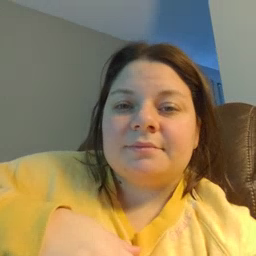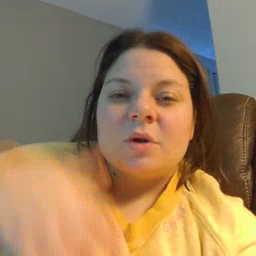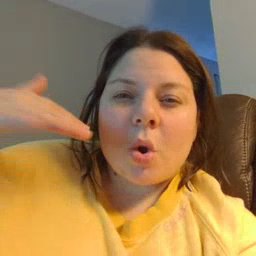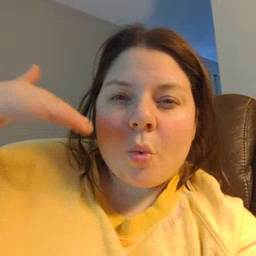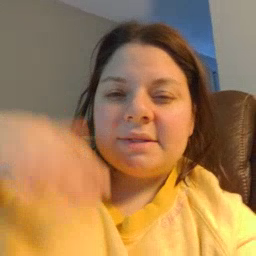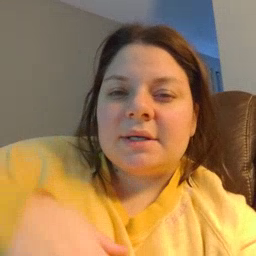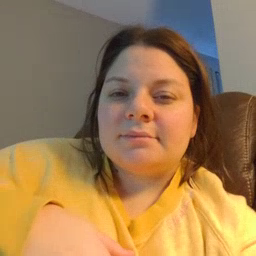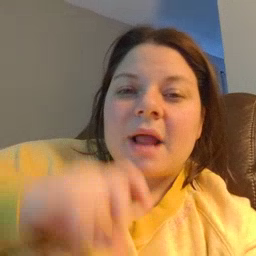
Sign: noisy